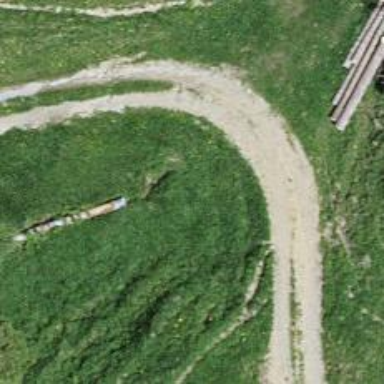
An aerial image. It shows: Culvert tunnel.